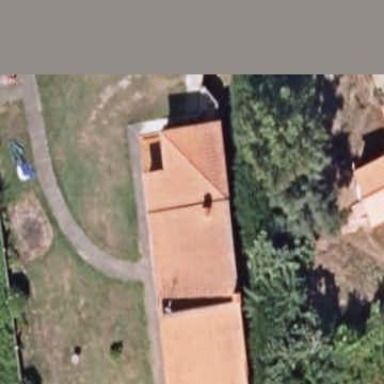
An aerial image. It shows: Simple and straightforward house.